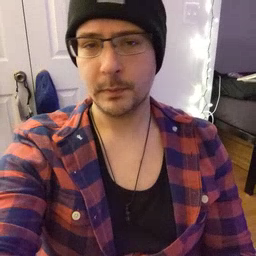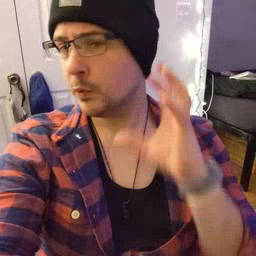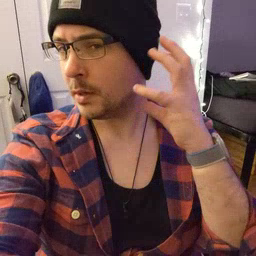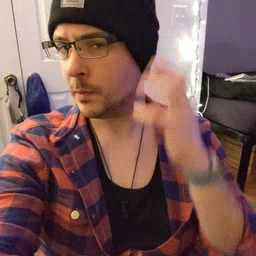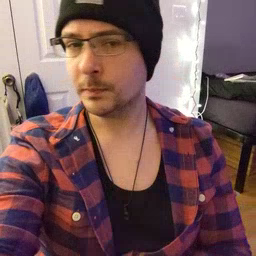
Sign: radio